Question: The picture shows a thin (1 pixel?) white margin (marked in blue) inside the border of a JTable.
How can the margin be eliminated, or the colour be changed?
I have tried:
- -
I set both to opaque without success.
Thanks for help.

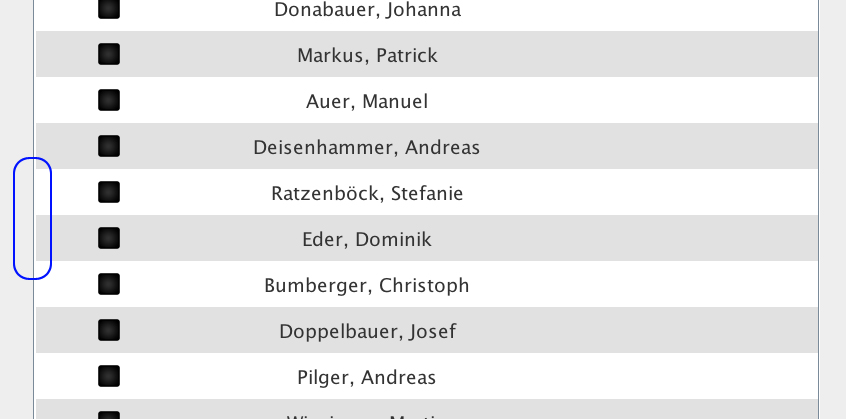
Answer: The sides there are simply the border set by whatever JComponent its contained in. Remove the border (or change it to a line border for instance) and that style will go away. :)